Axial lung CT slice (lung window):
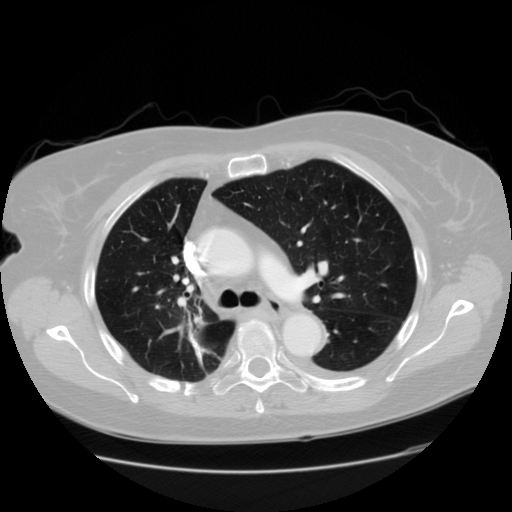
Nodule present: no